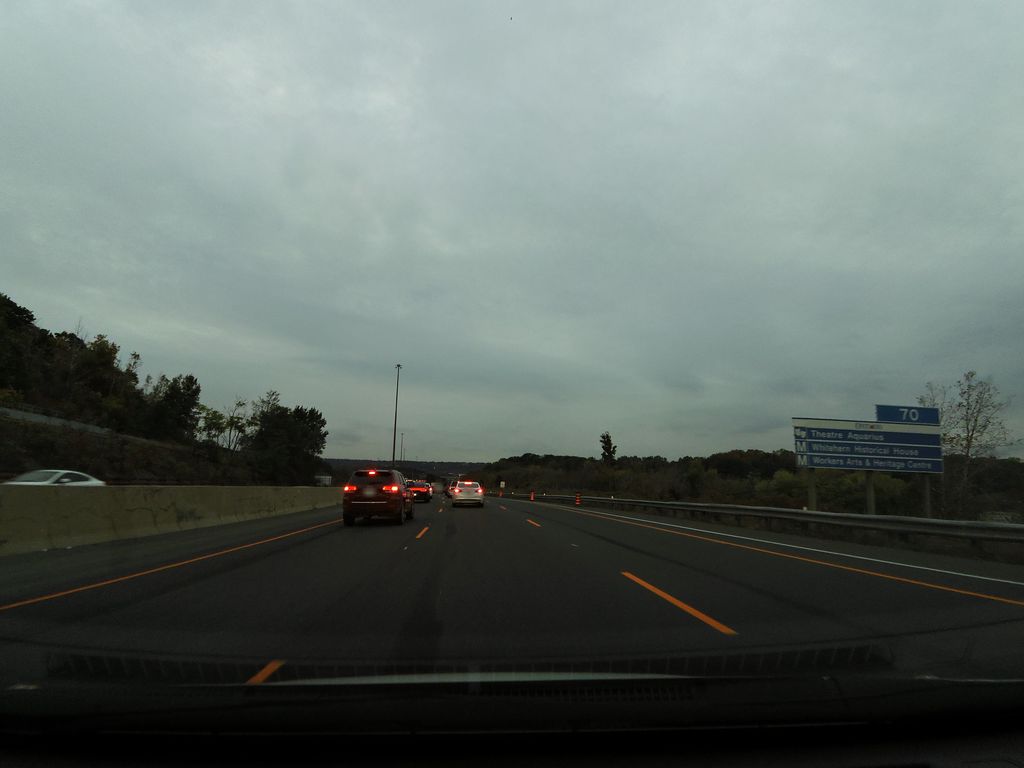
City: hamilton